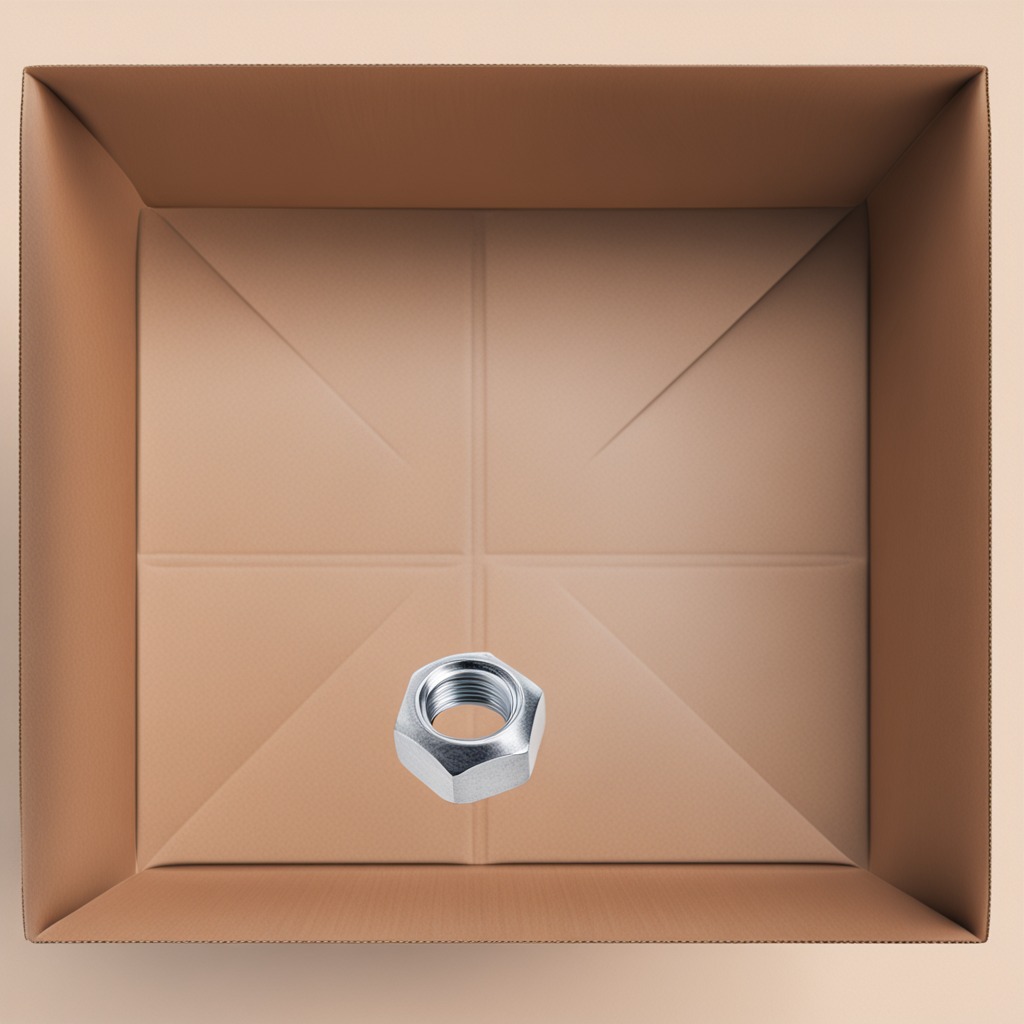
A metal nut lies on a cardboard box surface in an outdoor workshop during daytime bright natural light soft shadows slightly creased but